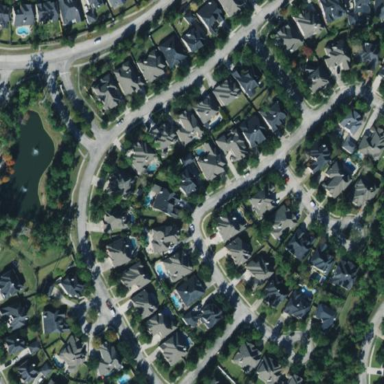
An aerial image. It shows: Residential area within neighborhood.